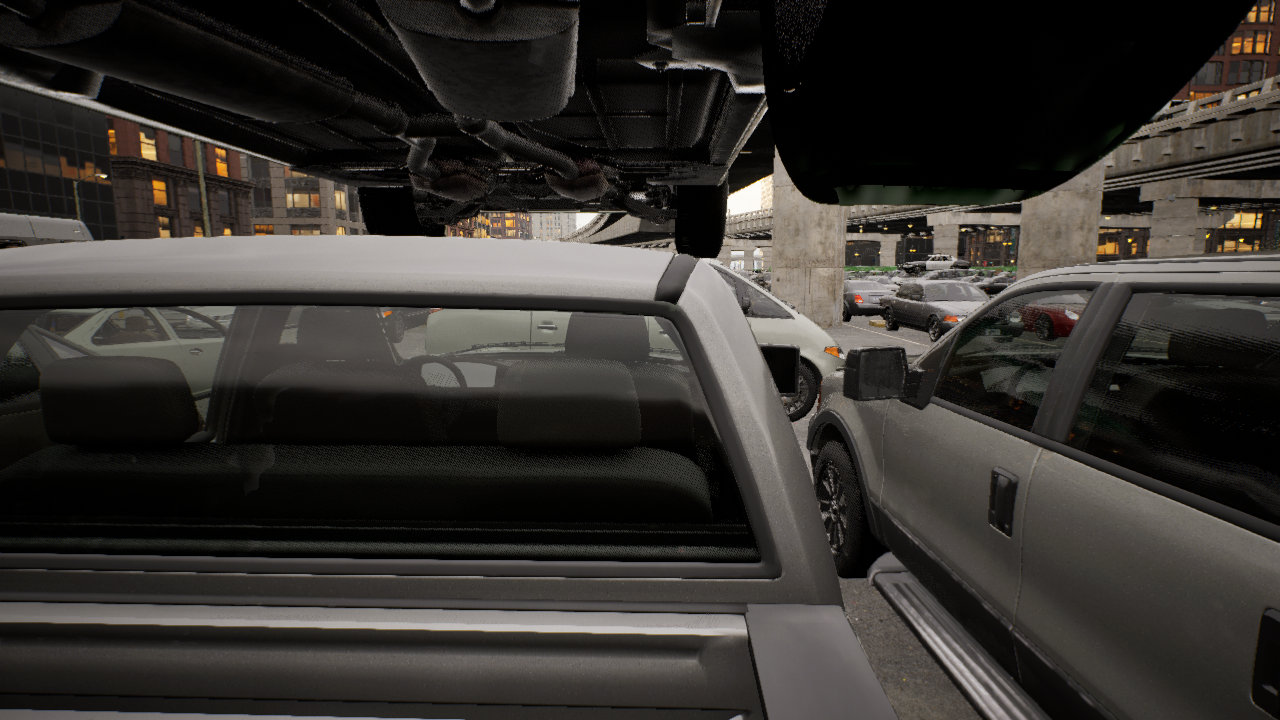
Venue: arterial
Lighting: golden hour
Vehicle rig: minivan